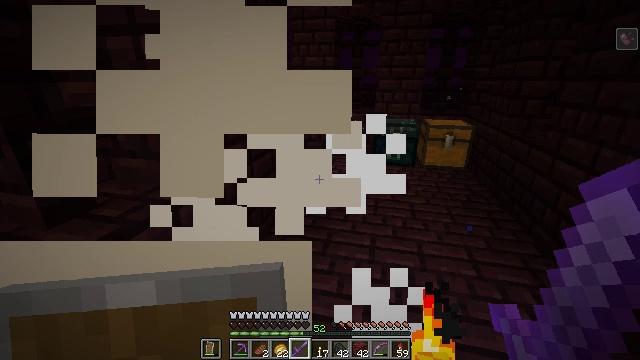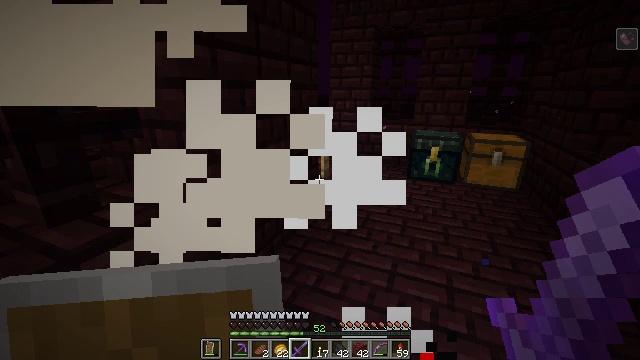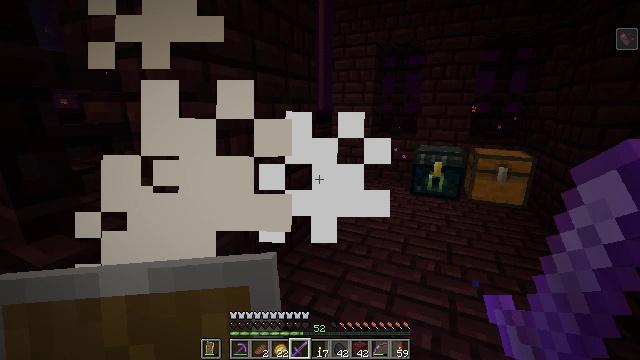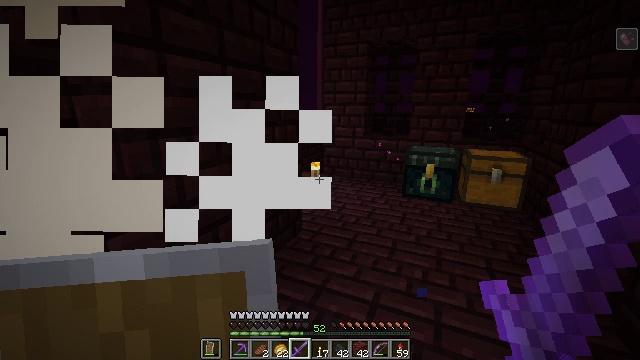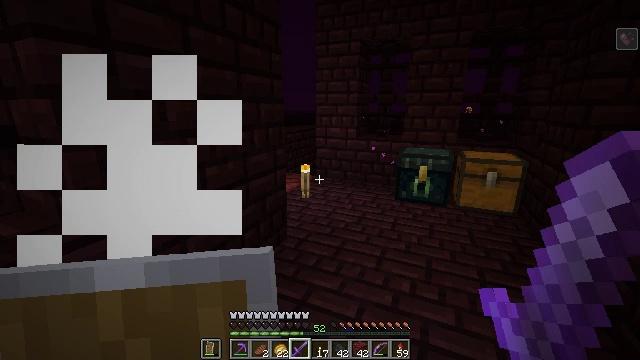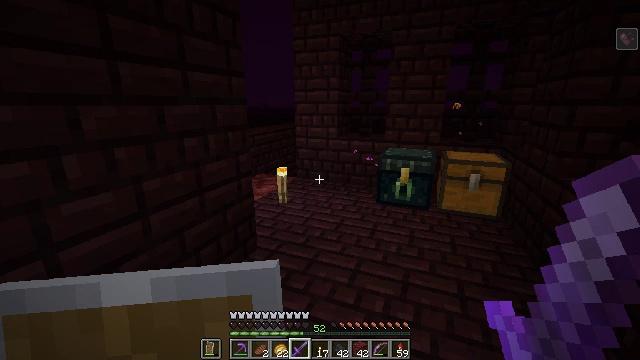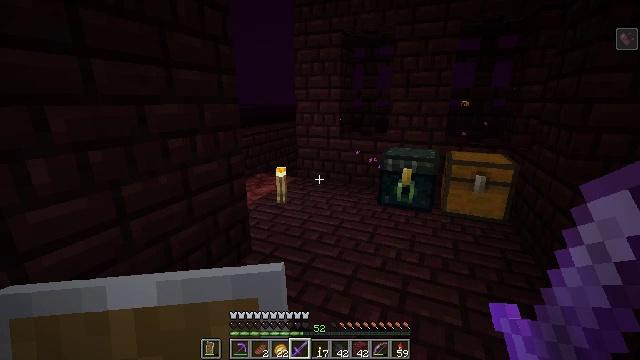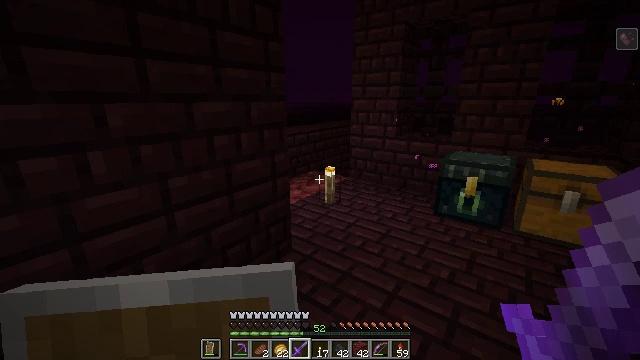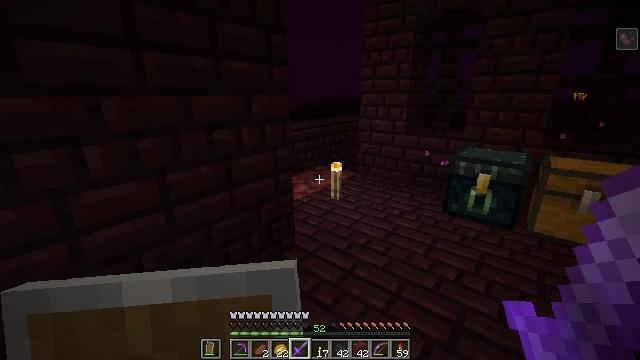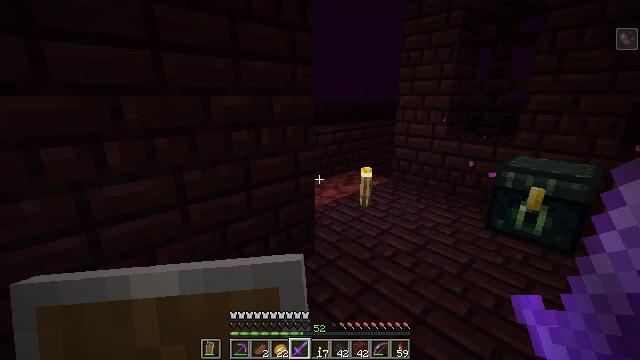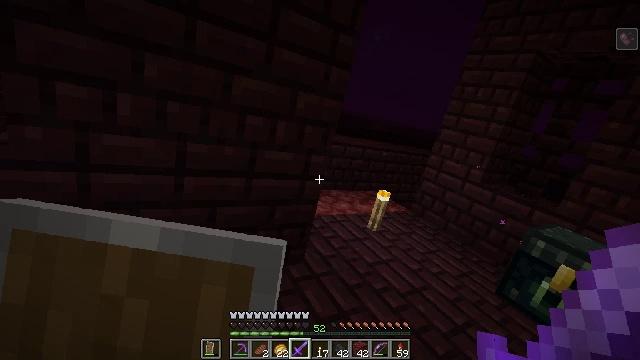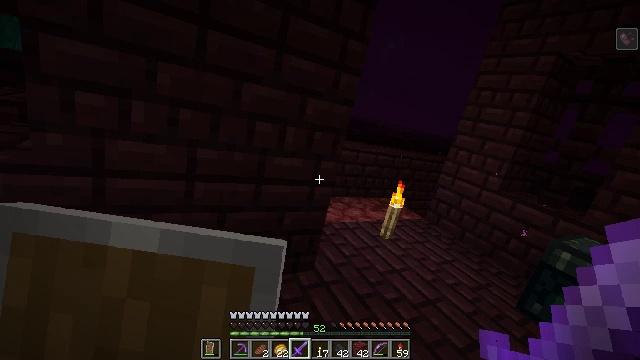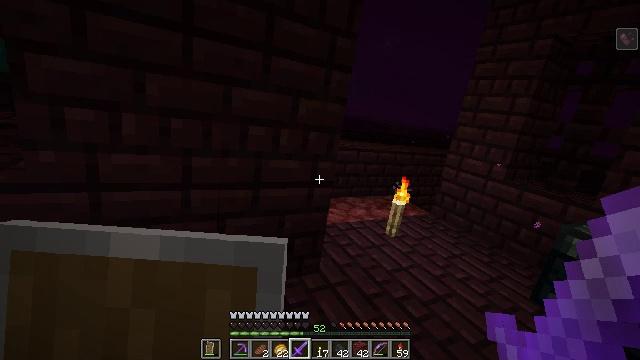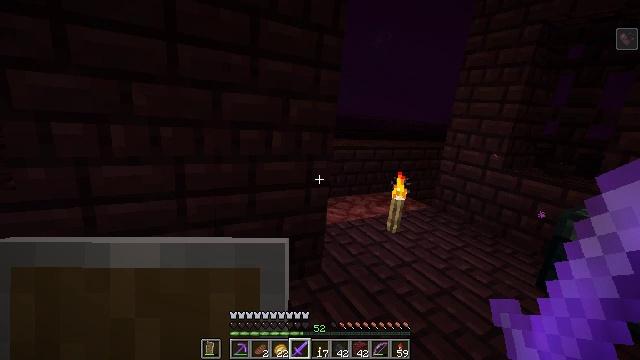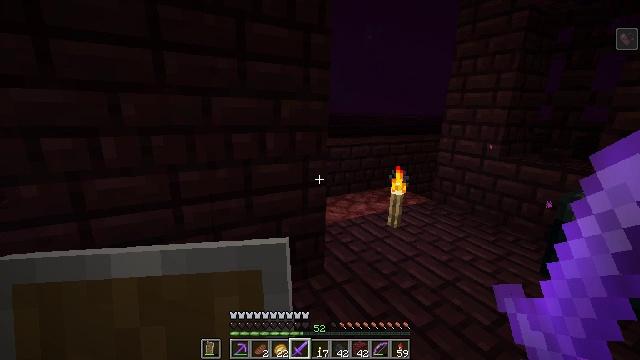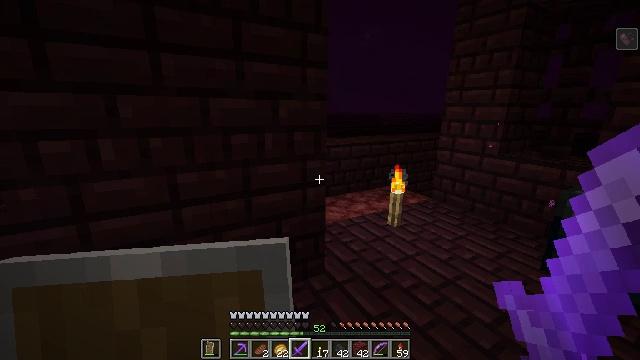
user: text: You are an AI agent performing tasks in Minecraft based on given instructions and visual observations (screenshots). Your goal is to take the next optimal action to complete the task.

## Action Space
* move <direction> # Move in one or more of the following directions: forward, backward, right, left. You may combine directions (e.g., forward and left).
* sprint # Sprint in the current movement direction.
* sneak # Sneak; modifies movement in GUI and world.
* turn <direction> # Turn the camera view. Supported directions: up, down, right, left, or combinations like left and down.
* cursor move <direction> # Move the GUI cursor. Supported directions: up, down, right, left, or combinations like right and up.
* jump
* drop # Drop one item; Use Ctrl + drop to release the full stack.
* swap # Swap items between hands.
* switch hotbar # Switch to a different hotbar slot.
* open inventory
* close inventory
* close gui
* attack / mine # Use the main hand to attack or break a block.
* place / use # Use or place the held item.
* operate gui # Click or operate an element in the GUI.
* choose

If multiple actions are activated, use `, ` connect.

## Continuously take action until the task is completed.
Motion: motion action
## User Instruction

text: Combat the magma cube.
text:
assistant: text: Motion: move forward and move right, turn left and up
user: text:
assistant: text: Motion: move forward and move right, turn left and up
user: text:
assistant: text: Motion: move forward and move right
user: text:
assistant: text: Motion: move forward and move right
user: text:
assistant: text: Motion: move forward and move right, turn right
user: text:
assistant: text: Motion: move forward and move right, turn left
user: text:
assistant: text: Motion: move forward and move right, turn left
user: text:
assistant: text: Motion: move forward and move right, turn left and down
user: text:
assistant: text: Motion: move forward and move right, turn left
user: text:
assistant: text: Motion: turn left and up
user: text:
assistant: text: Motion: turn left
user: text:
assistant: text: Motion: turn left
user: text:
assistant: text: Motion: no_op
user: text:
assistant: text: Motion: no_op
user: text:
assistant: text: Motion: no_op
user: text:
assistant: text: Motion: no_op
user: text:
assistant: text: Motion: move forward and move right
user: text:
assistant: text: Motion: move forward and move right
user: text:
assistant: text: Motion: move forward and move right
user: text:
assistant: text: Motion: move forward and move right
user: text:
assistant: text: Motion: move forward and move right
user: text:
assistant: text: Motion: move forward and move right, turn left
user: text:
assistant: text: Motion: move forward and move right, turn left
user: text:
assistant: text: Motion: move forward and move right, turn left
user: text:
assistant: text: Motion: move forward, turn left
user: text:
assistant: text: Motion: move forward, turn left
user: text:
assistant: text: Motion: move forward, turn left
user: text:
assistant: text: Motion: move forward, turn left
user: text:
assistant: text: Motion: move forward
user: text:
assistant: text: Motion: move forward